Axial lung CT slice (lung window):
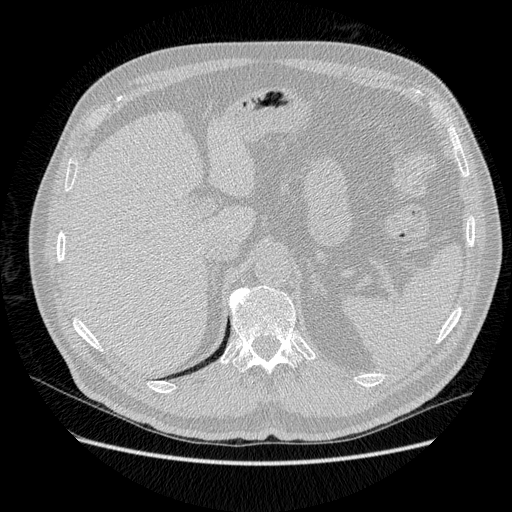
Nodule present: no